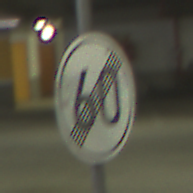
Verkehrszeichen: EndeGeschwindigkeit60
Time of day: NotSpecified
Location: Indoor (Special)
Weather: NotSpecified
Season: NotSpecified
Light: Artificial